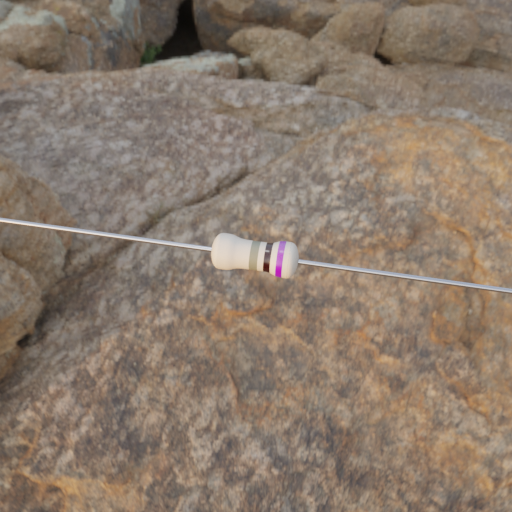
Resistor colour bands (in order): gray, black, violet